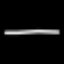
Label: line